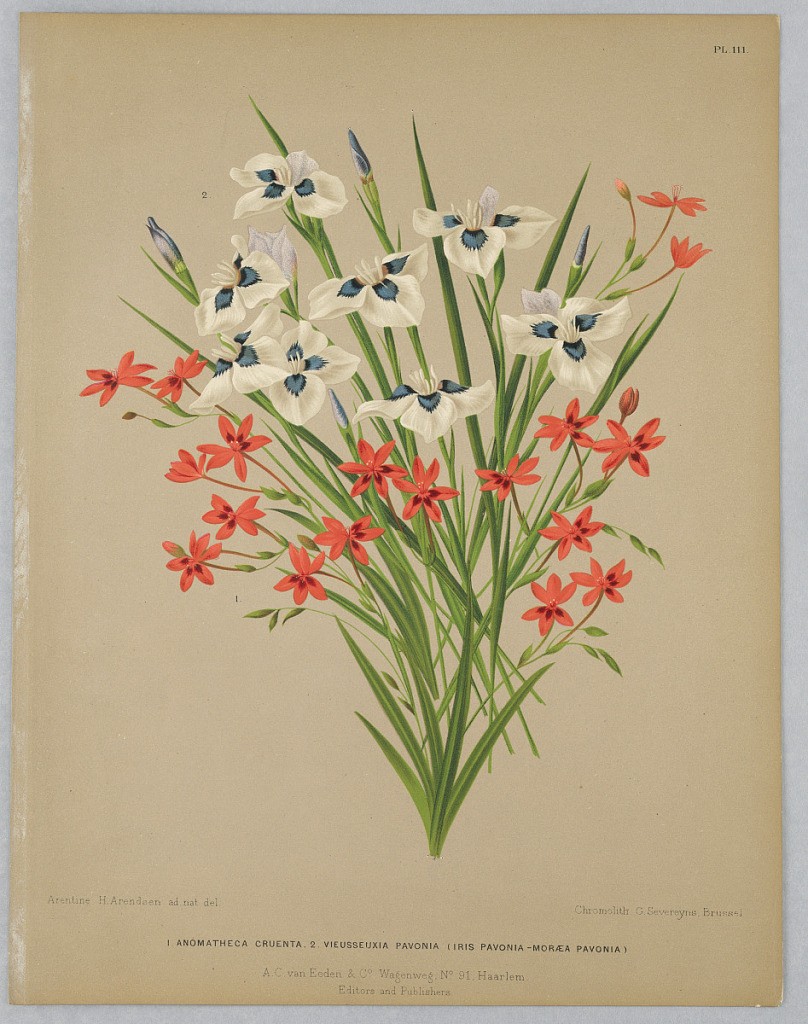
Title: Anomatheca Cruenta, Vieusseuxie Pavonia (Iris Pavonia–Moreaea Pavonia), Plate 111 from A. C. Van Eeden's "Flora of Haarlem"
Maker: Arentine H. Arendsen, Dutch, 1836 - 1915
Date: ca. 1881
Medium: Chromolithograph on paper
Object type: Print
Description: Disbound color plate "Anomatheca Cruenta, Vieusseuxie Pavonia (Iris Pavonia-Moreaea Pavonia)" from A. C. Van Eeden's "Flora of Haarlem."